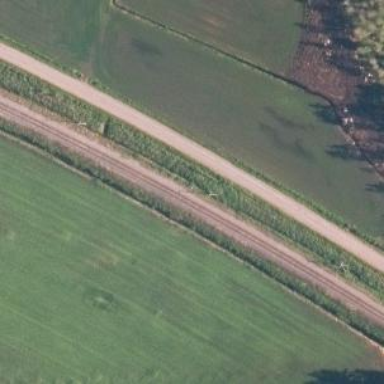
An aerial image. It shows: Continuous B1 rail track.